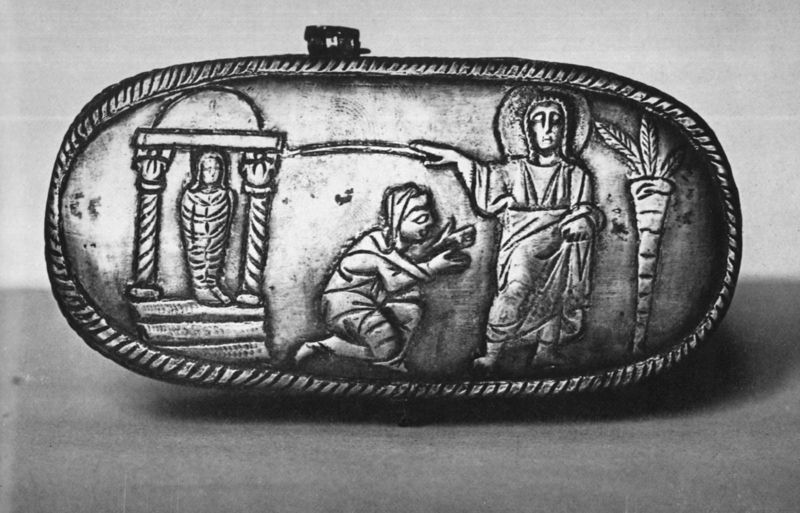
Titel: Reliquienbehälter mit der Erweckung des Lazarus
Institution: Paris, Musée du Louvre
Schlagwörter: blätter, mann, frau, männer, säulen, alt, silber, stehen, oval, stock, skulptur, statue, bogen, man, stab, rand, metall, palme, bronze, knie, tor, deckel, dose, wurzel, schwarz weiss, knien, gebet, heiligenschein, grab, jesus, mittelalter, segen, heiliger, tempel, siegel, anbeten, jünger, heilig, israel, rute, bitten, barren, gerte, karotte, möhre, mumie, heiliiger